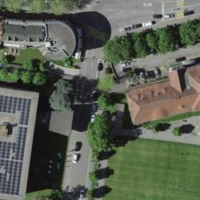
EUNIS habitat code: 54
Species observed at this site:
Cotinus coggygria